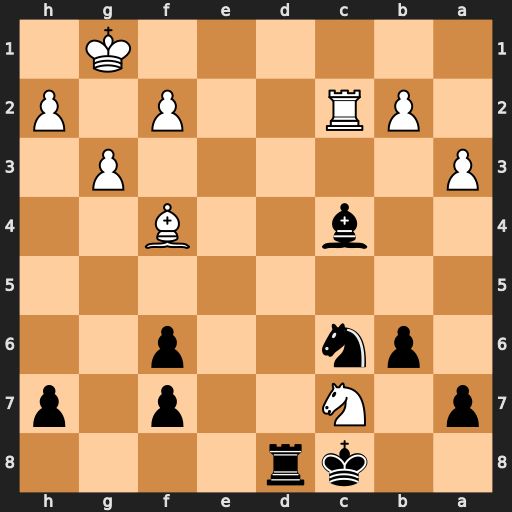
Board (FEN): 2kr4/p1N2p1p/1pn2p2/8/2b2B2/P5P1/1PR2P1P/6K1
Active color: b
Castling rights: -
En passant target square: -
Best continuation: Rd1+ Kg2 Bf1+